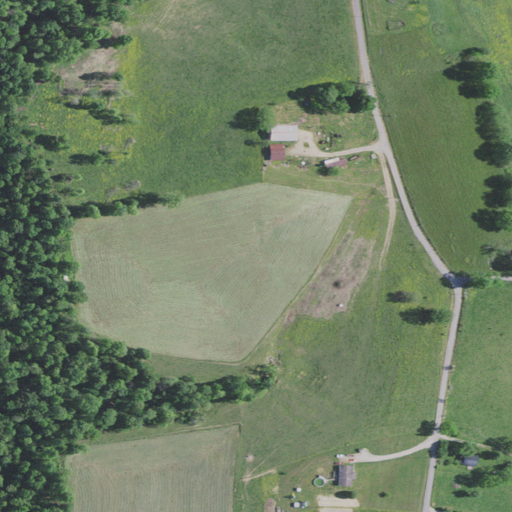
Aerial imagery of ridge(s) in Kentucky named Harness Ridge containing pasture, deciduous forest, open development, low intensity development, and grassland